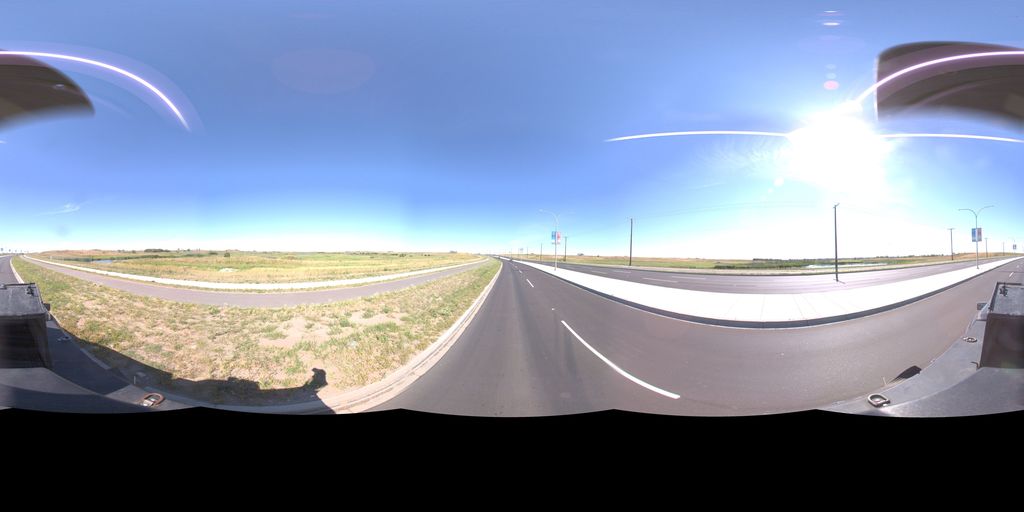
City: saskatoon